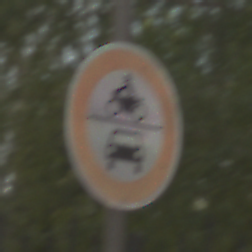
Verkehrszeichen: VerbotKraftfahrzeuge
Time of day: MorningAfternoon
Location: Outdoor (Urban)
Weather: Overcast
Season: NotSpecified
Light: Natural